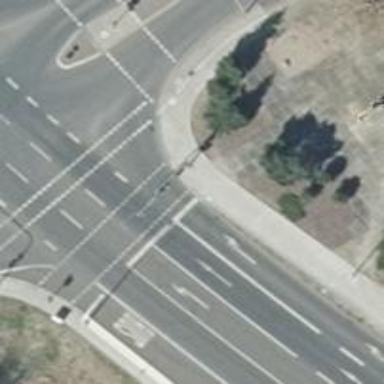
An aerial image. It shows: Traffic signals at road crossing.